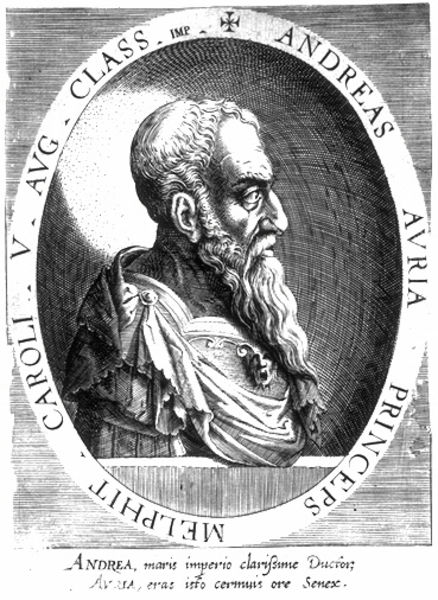
Titel: Bildnis des Andrea Doria
Künstler: Dominicus Custos
Institution: (Seriendruck)
Schlagwörter: kopf, mann, schatten, umhang, weiß, grau, hell, licht, mund, nase, ohr, profil, schwarz, zeichnung, tuch, alt, bart, augen, falten, gesicht, kragen, rahmen, bildnis, portrait, porträt, sonne, auge, haare, mantel, ohren, renaissance, oval, tondo, schrift, grafik, graphik, ausdruck, kaiser, könig, ernst, inschrift, büste, striche, alter, antike, medaillon, druck, stich, schwarzweiß, text, beschriftung, potrtait, fürst, rom, wappen, karl, kupferstich, römisch, latein, andrea, augustus, mod, reformation, andreas, karl v., seneca, princeps, karolinger, maskeron, auria, caroli, schwaerz, andreas auria, andreas aurea, pinceps, melphit, class